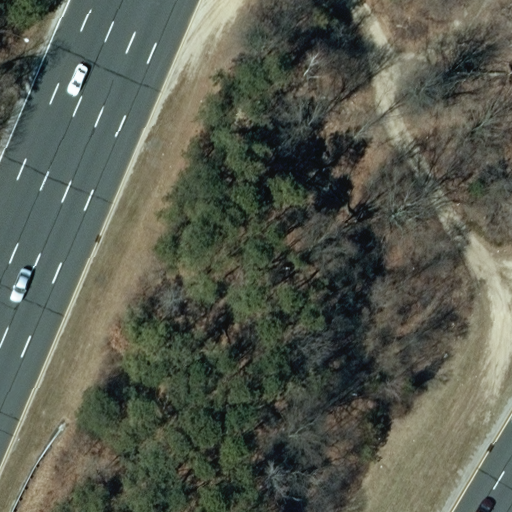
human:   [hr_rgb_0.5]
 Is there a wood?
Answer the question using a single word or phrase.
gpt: yes

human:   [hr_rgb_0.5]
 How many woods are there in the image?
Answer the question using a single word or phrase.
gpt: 1

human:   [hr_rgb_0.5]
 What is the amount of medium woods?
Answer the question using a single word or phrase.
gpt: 0

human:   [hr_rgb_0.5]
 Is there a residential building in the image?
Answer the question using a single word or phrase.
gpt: no

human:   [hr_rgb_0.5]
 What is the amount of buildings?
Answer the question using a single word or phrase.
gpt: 0

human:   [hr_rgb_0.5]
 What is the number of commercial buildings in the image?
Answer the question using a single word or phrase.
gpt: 0

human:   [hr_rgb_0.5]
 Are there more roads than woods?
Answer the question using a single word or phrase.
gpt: yes

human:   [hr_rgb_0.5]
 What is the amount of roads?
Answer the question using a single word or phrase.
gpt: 3

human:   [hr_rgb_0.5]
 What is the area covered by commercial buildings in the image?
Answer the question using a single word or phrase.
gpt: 0m2

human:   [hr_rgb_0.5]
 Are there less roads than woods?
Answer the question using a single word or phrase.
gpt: no

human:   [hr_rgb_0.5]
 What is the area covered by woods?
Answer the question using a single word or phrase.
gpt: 6505m2

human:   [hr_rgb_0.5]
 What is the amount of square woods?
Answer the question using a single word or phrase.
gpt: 0

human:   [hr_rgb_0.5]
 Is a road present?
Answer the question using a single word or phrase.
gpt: yes

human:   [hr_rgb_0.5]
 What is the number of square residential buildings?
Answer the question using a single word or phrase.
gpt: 0

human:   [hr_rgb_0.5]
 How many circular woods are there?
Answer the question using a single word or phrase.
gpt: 0

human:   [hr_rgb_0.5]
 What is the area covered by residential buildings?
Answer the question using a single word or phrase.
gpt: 0m2

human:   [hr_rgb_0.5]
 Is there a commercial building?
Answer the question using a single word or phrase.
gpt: no

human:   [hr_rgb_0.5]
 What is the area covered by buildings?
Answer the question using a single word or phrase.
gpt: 0m2

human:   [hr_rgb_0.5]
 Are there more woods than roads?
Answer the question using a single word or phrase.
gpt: no

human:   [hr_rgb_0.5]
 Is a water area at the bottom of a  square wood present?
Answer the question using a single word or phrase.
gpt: no

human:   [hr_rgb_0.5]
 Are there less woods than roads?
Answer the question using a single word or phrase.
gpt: yes

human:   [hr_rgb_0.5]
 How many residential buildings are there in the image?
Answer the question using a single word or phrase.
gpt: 0

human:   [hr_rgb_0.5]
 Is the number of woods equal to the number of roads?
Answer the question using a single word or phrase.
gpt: no

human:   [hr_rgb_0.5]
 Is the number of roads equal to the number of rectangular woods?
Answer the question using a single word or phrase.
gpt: no

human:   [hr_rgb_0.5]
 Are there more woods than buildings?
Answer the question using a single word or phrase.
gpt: yes

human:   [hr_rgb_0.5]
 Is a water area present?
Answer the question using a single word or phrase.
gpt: no

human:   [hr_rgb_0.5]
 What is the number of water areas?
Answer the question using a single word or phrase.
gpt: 0

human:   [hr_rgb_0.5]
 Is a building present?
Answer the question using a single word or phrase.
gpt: no

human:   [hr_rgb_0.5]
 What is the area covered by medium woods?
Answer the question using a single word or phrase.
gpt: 0m2

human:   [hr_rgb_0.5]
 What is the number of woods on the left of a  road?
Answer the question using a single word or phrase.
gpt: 0

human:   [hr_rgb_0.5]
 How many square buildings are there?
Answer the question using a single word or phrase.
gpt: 0

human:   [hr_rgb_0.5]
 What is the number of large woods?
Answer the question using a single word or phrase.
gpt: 1

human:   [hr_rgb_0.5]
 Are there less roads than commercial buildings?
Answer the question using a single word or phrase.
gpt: no

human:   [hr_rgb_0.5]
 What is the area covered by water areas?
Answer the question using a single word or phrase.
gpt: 0m2

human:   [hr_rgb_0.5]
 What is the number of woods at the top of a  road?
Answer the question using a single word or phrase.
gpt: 1

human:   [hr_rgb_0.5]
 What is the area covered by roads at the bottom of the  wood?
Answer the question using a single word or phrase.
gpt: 0m2

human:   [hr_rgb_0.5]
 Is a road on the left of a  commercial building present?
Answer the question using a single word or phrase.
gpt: no

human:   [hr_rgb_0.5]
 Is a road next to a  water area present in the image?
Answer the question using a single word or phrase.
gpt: no

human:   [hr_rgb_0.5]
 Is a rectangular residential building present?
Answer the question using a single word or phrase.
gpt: no

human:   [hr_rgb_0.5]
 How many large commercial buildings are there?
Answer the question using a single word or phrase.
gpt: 0

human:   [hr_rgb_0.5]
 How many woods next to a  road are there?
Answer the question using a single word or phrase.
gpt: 1

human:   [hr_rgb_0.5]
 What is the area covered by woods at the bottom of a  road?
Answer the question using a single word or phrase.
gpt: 0m2

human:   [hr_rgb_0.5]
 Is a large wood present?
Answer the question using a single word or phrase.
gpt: yes

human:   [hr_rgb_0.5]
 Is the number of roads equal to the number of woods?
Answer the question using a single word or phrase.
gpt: no

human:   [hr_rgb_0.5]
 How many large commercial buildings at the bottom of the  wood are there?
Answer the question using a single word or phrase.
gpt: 0

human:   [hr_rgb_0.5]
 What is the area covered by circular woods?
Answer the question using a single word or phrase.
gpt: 0m2

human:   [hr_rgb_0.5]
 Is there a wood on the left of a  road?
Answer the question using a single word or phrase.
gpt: no

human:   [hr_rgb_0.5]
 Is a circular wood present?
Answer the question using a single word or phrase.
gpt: no

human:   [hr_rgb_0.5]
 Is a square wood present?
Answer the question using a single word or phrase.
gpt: no

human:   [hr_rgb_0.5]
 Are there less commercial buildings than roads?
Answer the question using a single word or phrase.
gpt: yes

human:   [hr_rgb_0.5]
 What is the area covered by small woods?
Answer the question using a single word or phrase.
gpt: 0m2

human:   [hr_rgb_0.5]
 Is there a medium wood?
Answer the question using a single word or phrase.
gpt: no

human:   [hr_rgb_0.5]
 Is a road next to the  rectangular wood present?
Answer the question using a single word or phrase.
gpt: yes

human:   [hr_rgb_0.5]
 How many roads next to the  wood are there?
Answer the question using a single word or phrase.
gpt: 3

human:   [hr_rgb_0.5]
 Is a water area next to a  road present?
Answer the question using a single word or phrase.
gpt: no

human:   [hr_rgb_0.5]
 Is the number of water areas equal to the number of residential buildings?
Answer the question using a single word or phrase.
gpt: yes

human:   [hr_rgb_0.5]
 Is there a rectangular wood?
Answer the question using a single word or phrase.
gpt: yes

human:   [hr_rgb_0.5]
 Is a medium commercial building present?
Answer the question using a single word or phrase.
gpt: no

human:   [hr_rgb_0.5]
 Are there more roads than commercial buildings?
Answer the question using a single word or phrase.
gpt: yes

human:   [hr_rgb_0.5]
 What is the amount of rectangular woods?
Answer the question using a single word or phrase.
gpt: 1

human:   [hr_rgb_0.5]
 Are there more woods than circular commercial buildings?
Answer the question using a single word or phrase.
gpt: yes

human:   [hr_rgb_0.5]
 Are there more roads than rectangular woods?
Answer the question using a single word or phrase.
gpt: yes

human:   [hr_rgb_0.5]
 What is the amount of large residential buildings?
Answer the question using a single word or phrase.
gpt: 0

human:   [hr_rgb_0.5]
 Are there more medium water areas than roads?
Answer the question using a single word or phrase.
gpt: no